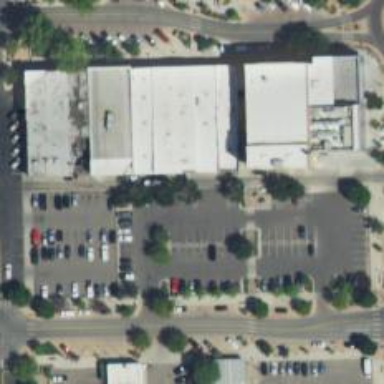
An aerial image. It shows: Parking space is available.